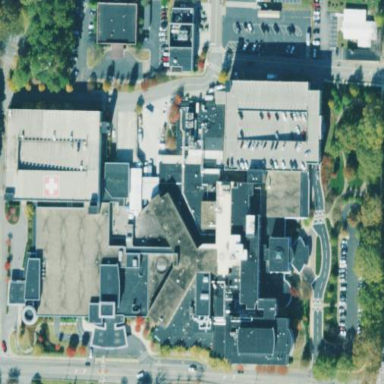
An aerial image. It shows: Hospital providing healthcare services.